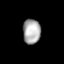
Tissue: prostate
Cell type: Epithelial cells
Senescence score: 0.2821
Nuclear area (px): 430
Mean DAPI intensity: 171.14